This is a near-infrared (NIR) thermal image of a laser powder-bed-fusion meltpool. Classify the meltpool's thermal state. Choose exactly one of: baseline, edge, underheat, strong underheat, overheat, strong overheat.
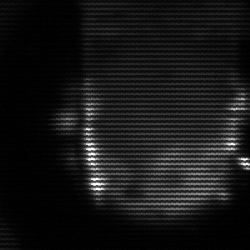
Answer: baseline